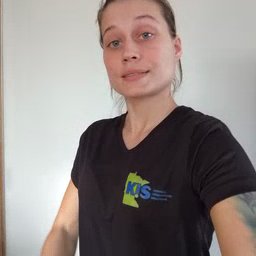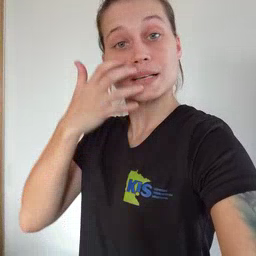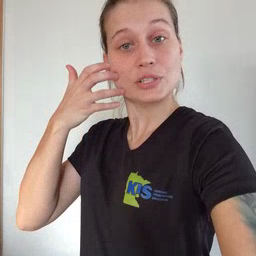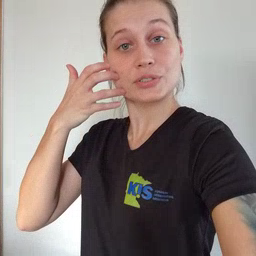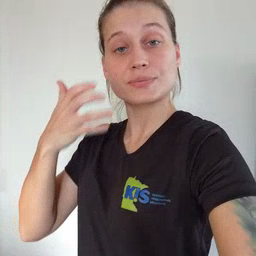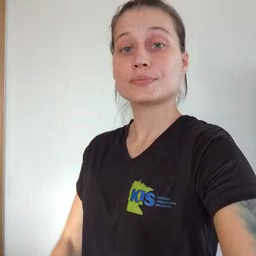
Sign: tiger